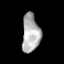
Tissue: skin
Cell type: Others
Senescence score: 0.7082
Nuclear area (px): 662
Mean DAPI intensity: 175.849